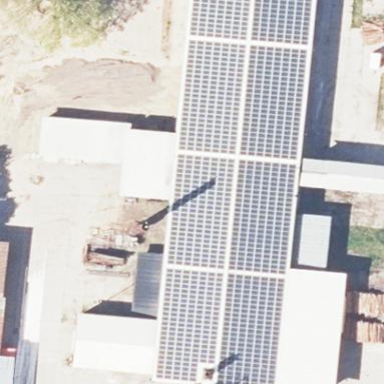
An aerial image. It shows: Commercial building with small solar photovoltaic panel as power generator. The generator provides electricity through photovoltaic methods.